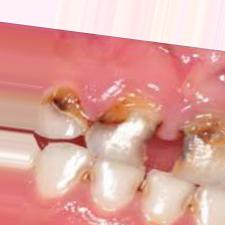
Condition: Caries